Question: I have got to the point with developing iPhone apps that I need a way of managing versions. I have looked into the ways to do this through 'Xcode' and I see that I can either go down the path of using 'GIT' or 'SVN'.
In the past I have used 'SVN' which is the reason I'm more inclined to go down this path (I'm open to using 'GIT' if people feel it is better than 'SVN'). My question is related to the setup of a repository in 'Xcode'.
I have done a fair amount of research and I have found several useful tutorials, however a lot of the seem to be outdated.
My question is 2-fold:
1. Please can someone advise on the steps to setup a repository through Xcode?
2. I notice Xcode requires me to set the location of the repository. I'm not sure what to do here, since I don't have my own server. Is there a way I can get around this? Can I setup a local repository somehow (if so how? if not what are my other options?)?

Thanks in advance for any help or advice people can offer.
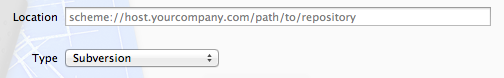
Answer: I think you should go with using GIT. You can create free repository on <URL>
It allows you to create free account which can be used using 5 members of your team. If you want more you need to pay.
Once you are done with creating repo. just check it out on your pc. There are steps given on that site how to do that. Then in the folder which you checked out, create your XCode project. Once your project is ready, add it to the repository. How to do that is also given on bitbucket. Then once you have committed your Xcode project to repository, add that repository to XCode. How to do that is very nicely explained in XCode guide. Just read that.